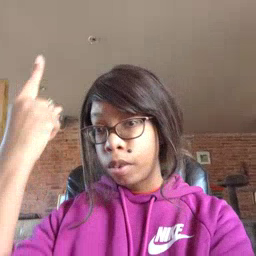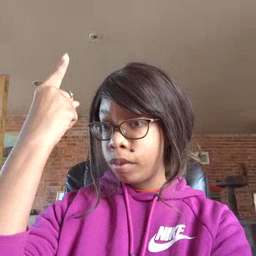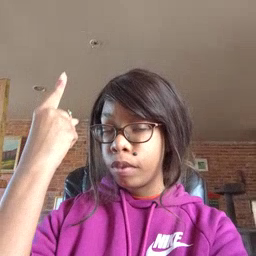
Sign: first